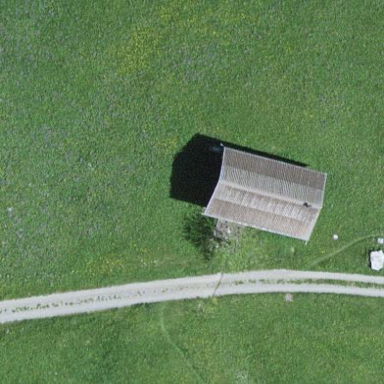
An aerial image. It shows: Stable.